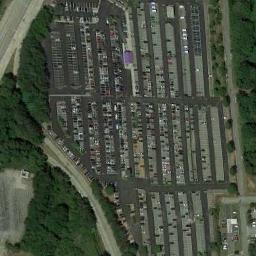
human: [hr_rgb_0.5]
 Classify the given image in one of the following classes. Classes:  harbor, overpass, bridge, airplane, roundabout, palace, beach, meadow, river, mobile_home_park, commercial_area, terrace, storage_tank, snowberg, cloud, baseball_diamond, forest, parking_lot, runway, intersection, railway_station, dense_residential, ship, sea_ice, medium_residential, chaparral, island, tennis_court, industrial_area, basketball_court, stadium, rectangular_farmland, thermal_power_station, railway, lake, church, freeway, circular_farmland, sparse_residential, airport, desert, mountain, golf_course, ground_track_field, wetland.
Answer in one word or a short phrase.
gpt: parking_lot